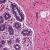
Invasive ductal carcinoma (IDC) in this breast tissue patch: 0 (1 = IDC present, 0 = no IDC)